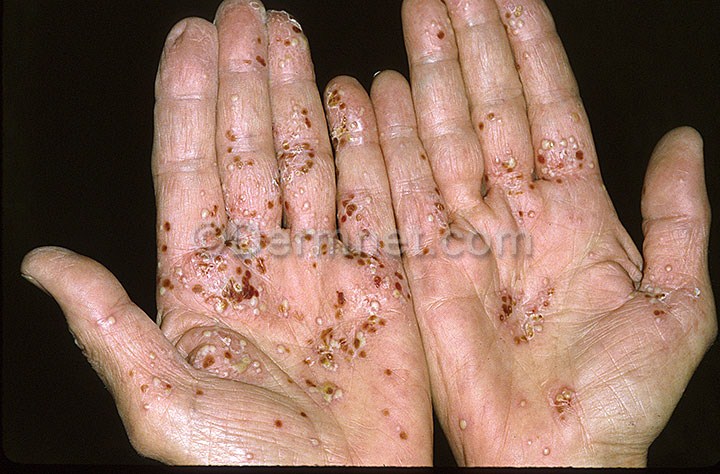
Disease: Psoriasis pictures Lichen Planus and related diseases